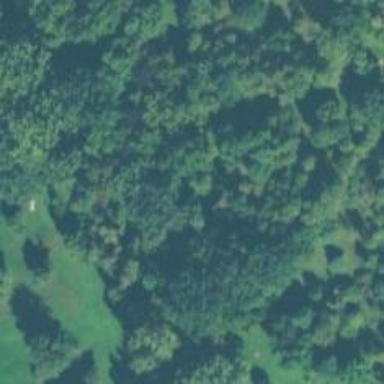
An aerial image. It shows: Disc golf tee.